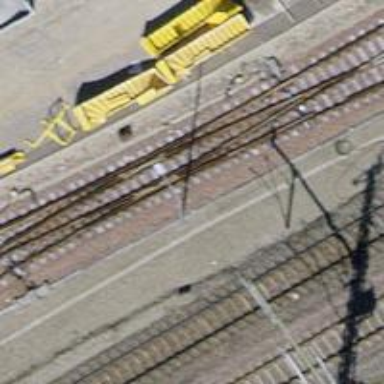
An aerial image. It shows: Railway switch.